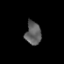
Tissue: prostate
Cell type: Myeloid cells
Senescence score: 0.3208
Nuclear area (px): 356
Mean DAPI intensity: 94.817